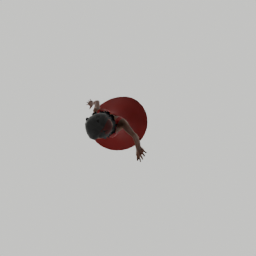
Label: people